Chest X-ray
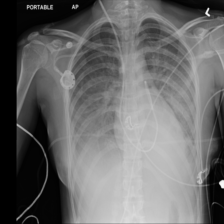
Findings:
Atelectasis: negative
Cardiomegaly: negative
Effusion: negative
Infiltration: negative
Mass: negative
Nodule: negative
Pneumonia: negative
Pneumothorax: negative
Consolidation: negative
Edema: negative
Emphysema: negative
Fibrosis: negative
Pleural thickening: negative
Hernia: negative